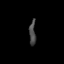
Tissue: skin
Cell type: Others
Senescence score: 0.6837
Nuclear area (px): 154
Mean DAPI intensity: 72.162